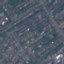
Land use / land cover: Residential